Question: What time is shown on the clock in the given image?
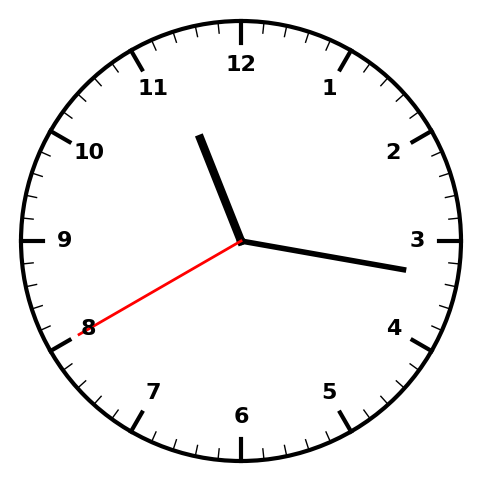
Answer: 11:16:40